Question: What is the second recharge option?
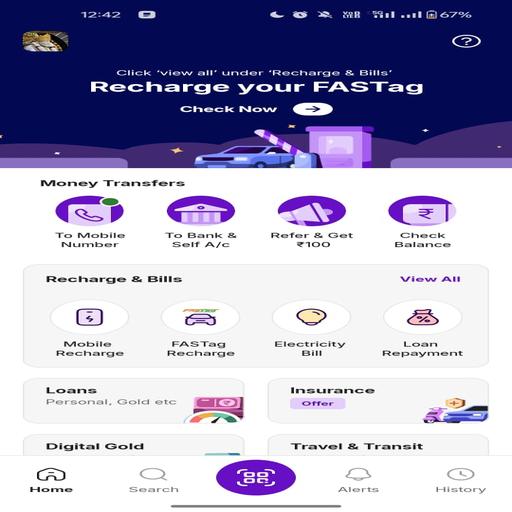
Answer:  FASTag Recharge